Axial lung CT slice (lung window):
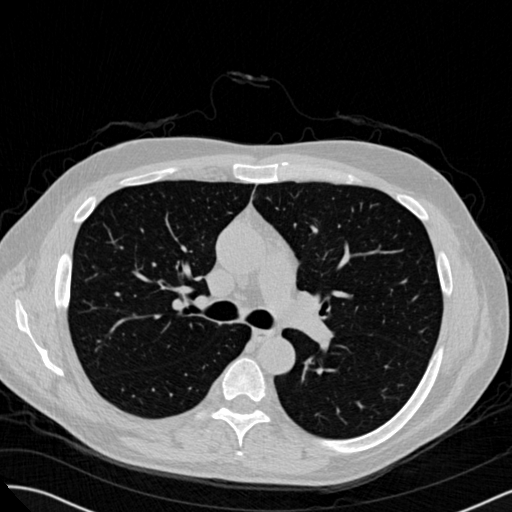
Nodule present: no